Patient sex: M
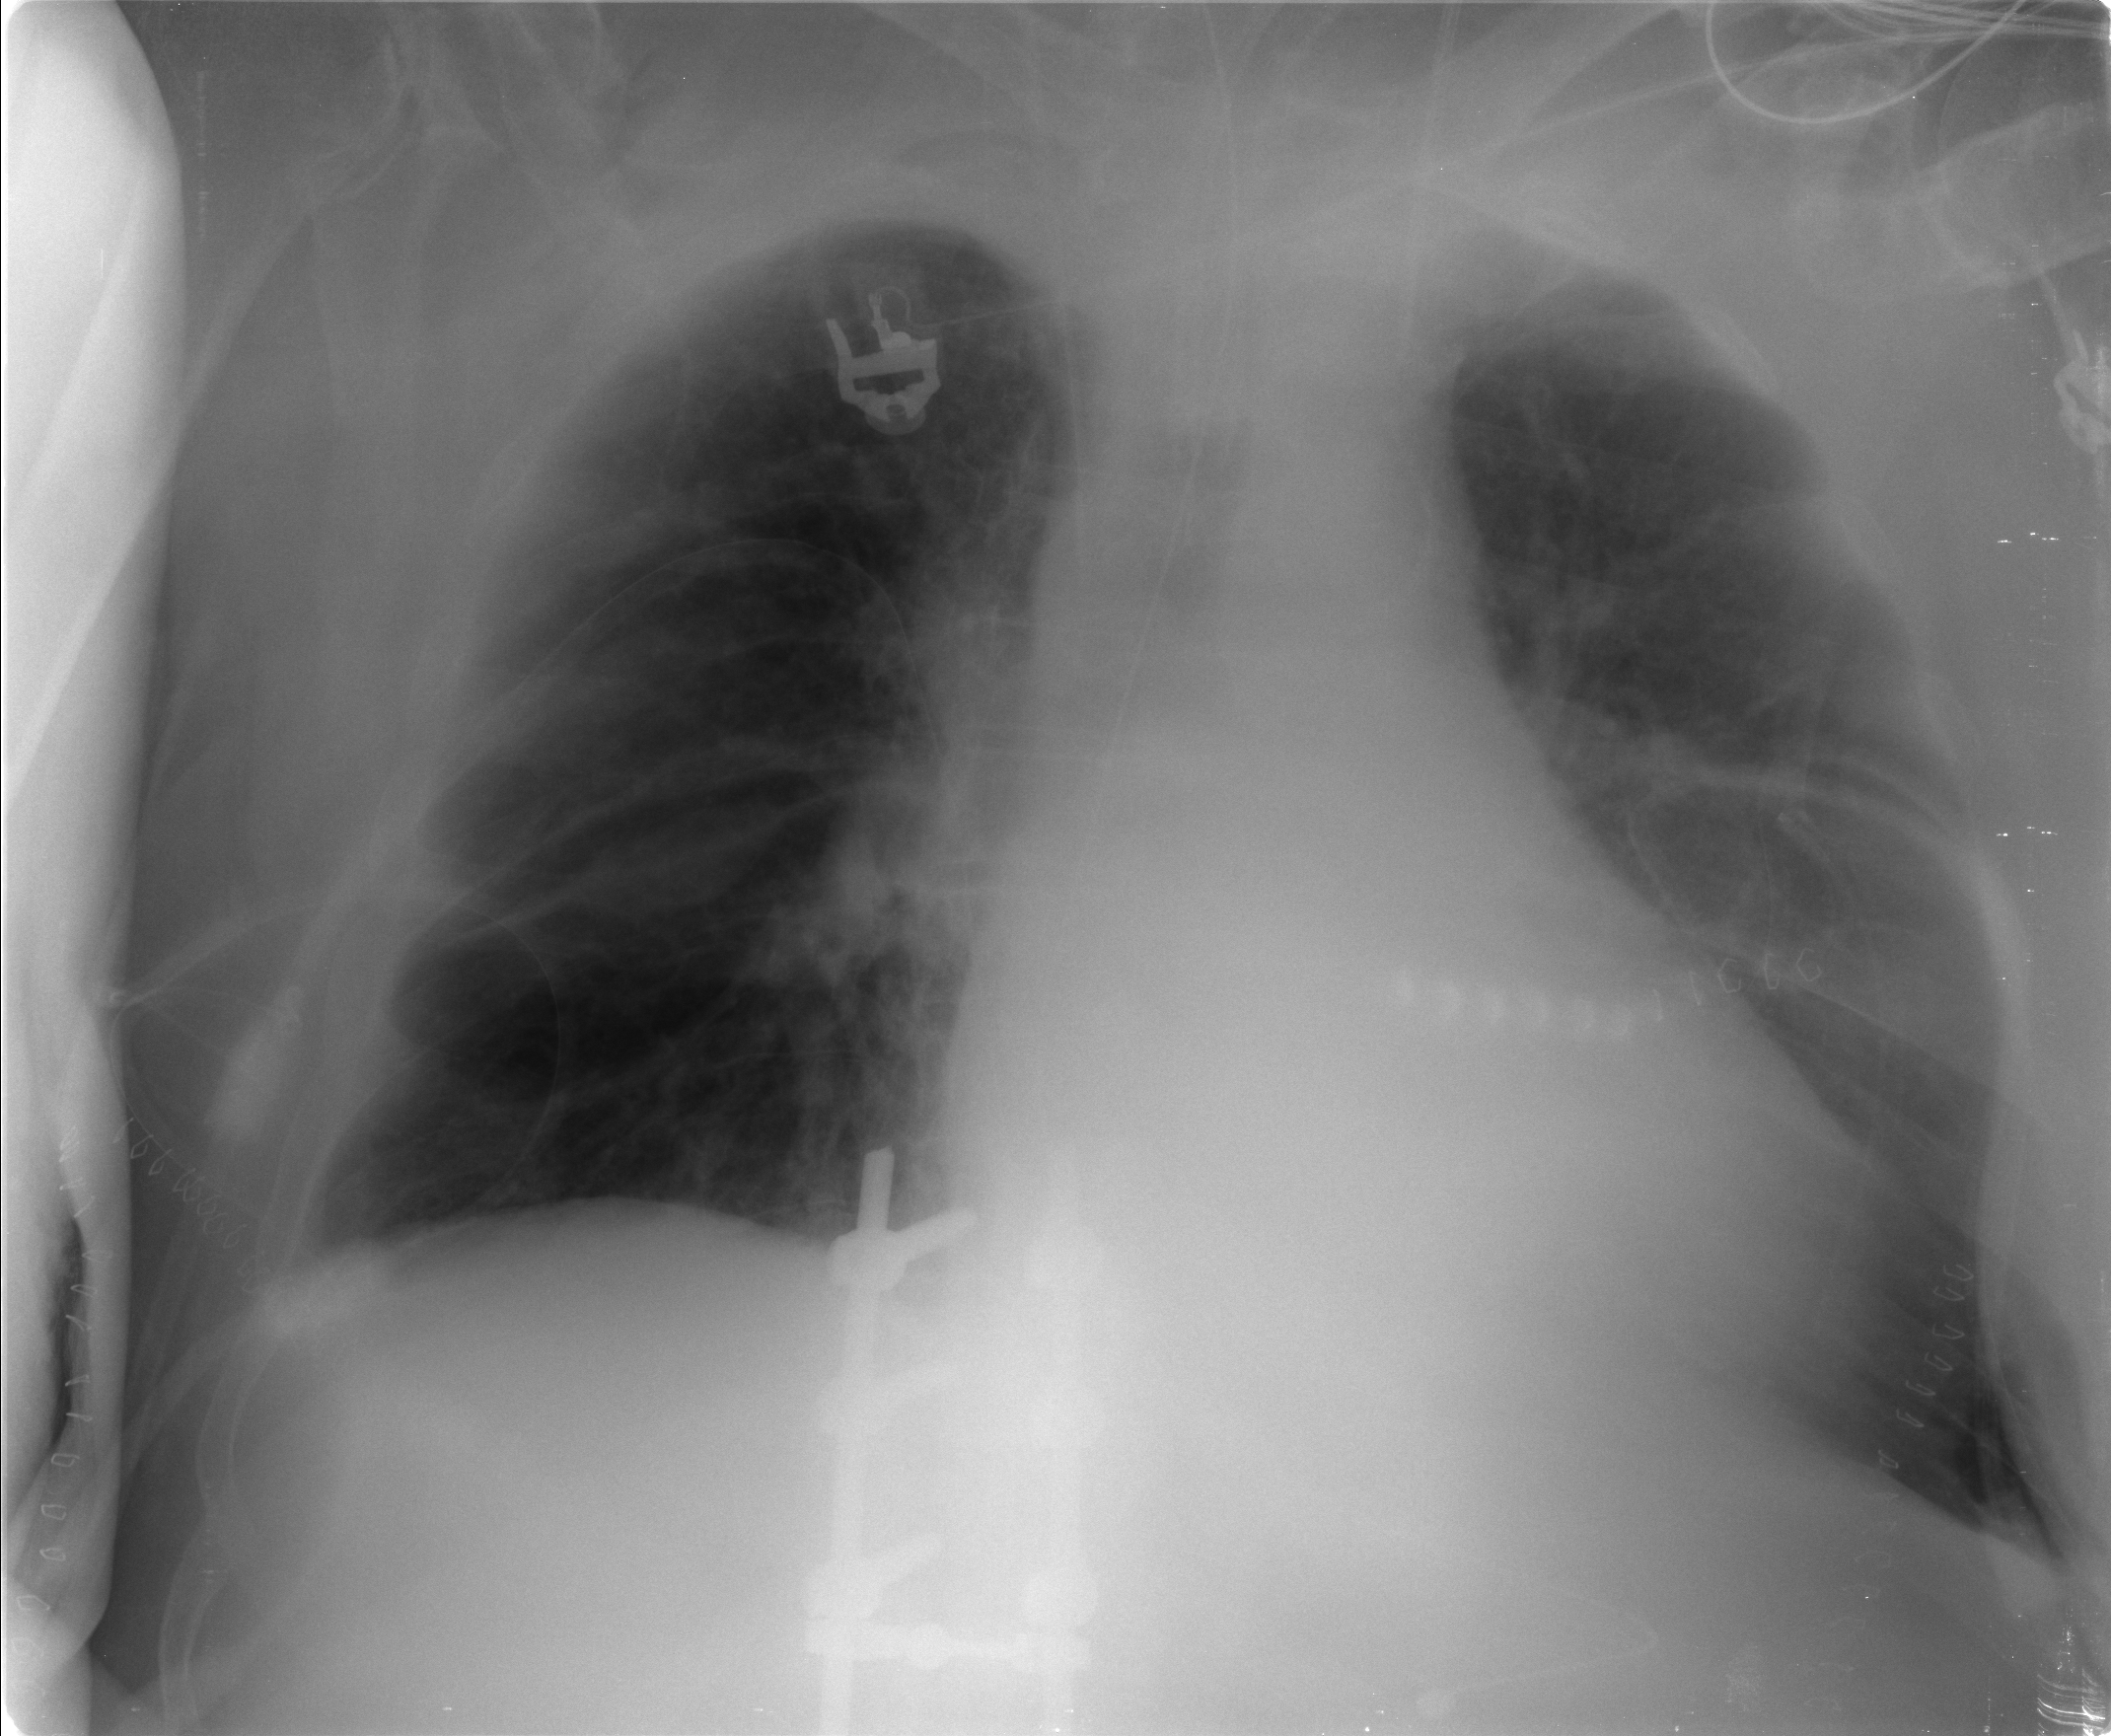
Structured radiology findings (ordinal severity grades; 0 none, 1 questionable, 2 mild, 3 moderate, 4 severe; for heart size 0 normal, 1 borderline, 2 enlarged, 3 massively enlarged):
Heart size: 1
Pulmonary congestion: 1
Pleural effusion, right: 1
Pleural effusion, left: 1
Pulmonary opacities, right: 0
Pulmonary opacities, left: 1
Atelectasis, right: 2
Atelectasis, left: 2